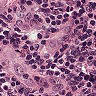
Metastatic tissue present: no